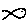
Label: fish